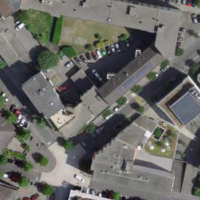
EUNIS habitat code: 54
Species observed at this site:
Sturnus unicolor
Pycnonotus leucotis
Prunus lusitanica